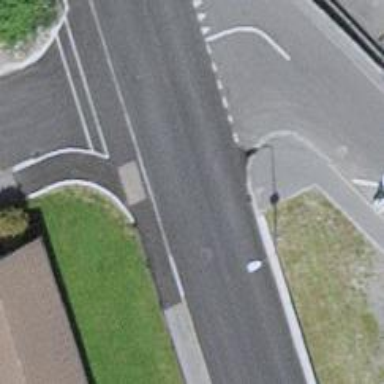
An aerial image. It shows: Zebra crossing on the road.